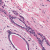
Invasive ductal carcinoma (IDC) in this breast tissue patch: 0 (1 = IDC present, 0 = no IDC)